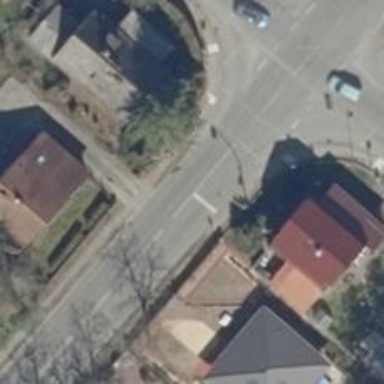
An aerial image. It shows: Road with traffic signals for signaling.